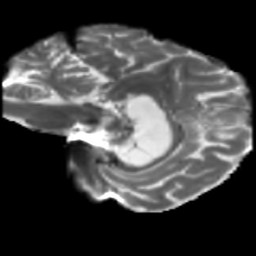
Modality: T2w
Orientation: sagittal
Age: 53
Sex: female
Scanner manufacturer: siemens
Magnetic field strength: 3 T
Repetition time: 5.25 s
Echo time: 0.08 s